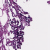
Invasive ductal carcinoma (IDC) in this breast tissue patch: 0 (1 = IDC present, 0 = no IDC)